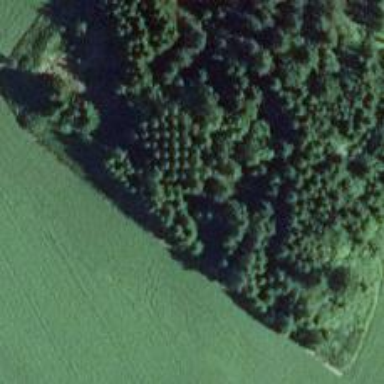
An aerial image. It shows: Historic tomb.